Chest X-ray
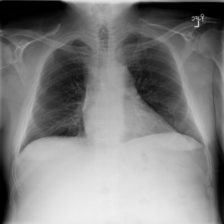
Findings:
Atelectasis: negative
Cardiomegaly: negative
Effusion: negative
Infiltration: negative
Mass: negative
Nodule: negative
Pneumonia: negative
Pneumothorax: negative
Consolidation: negative
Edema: negative
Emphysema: negative
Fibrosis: negative
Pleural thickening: negative
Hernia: negative